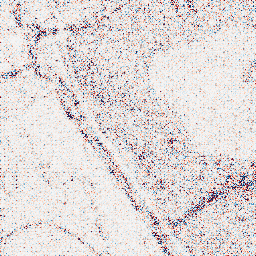
Category: wavelet
Decomposition family: wavelet_dwt
Decomposition parameters: wavelet: db8
level: 1
Upsampling method: regularized
Upsampling parameters: scale: 2
lambda_reg: 0.1
Upsampling scale: 2